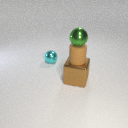
small brown rubber cylinder below small green metal sphere